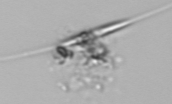
Label: Cylindrotheca